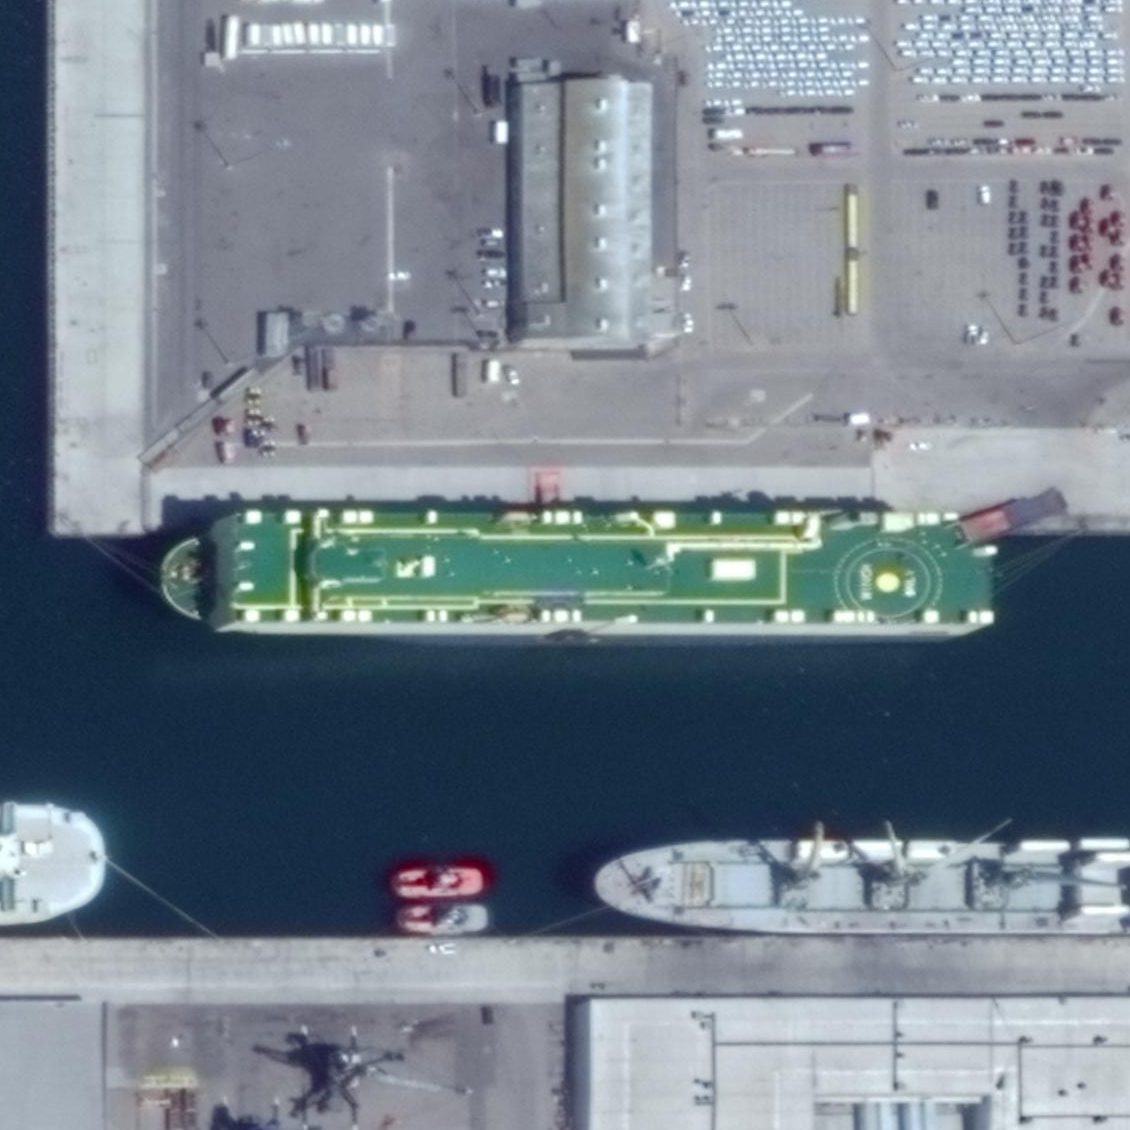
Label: civil